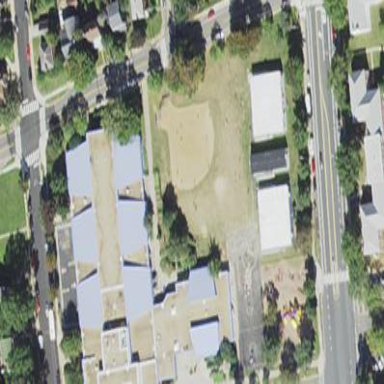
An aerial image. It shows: School.